Question: In my project the on , Not on my Machine
Microsoft Report works on Client Machine very well.
This Error does not shows on , but after closing the Application this appears

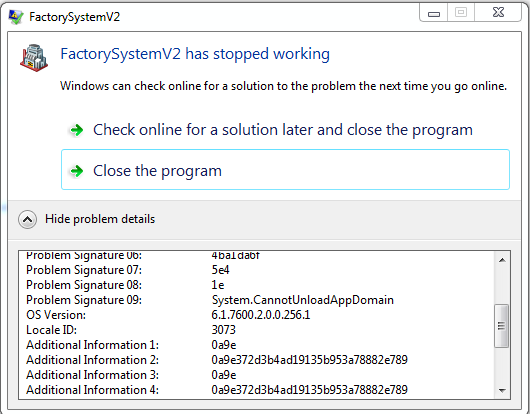
Answer: after alonge years I found that I must close the form that contains the before calling the 'Application.Exit();' method.
because the session still working if I called this method directly without closing the form of and this causes the problem above.